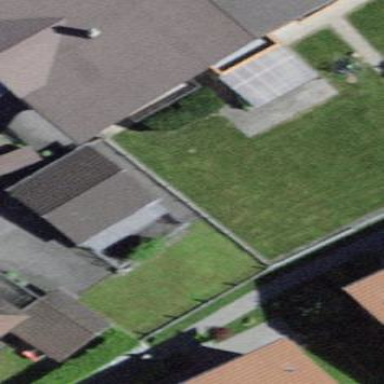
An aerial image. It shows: Garage building.